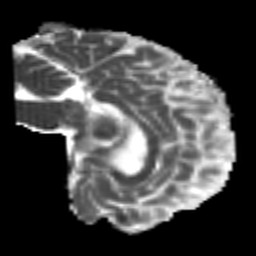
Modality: MD
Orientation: sagittal
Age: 24
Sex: male
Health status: healthy
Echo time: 0.074 s